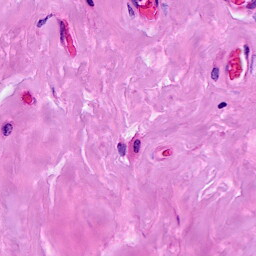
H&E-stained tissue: Breast